Question: I use '<ul>' tag and '<li>' tag for list my data:
'''
ul.listbook{
-webkit-column-count: 3;
-moz-column-count: 3;
column-count: 3;
}
ul.listbook li{
}
'''
'''
<ul class="listbook">
<li>aaaaaaaaaaaaaaaaaaaaaaaaaaaaaaaaaaaaaaaaaaaaaaaaaaaaaaaaaaaaaaaaaaaaaaaaaaaaaaaaaa</li>
<li>bbbbbb</li>
<li>ccccccc</li>
<li>aaaaaaaa</li>
<li>aaaaaaaa</li>
<li>aaaaaaaa</li>
<li>aaaaaaaa</li>
<li>aaaaaaaa</li>
<li>aaaaaaaa</li>
<li>aaaaaaaa</li>
...
</ul>
'''
Result is :

The word in first child is overlap column two.
How do I do?
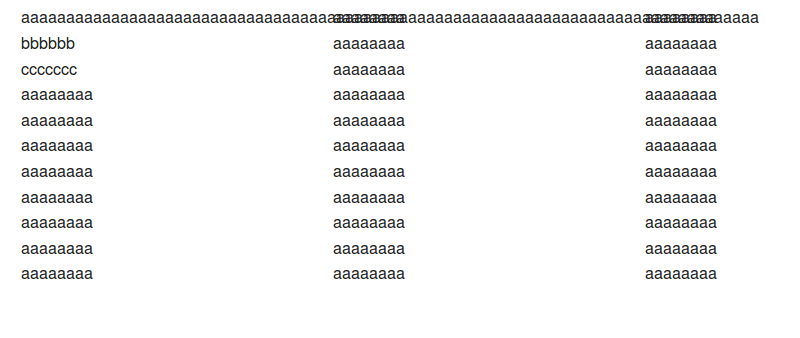
Answer: Adding 'word-wrap: break-word' will solve wrapping problem.
'''
ul.listbook{
-webkit-column-count: 3;
-moz-column-count: 3;
column-count: 3;
}
ul.listbook li{
word-wrap: break-word;
}
'''
'''
<ul class="listbook">
<li>aaaaaaaaaaaaaaaaaaaaaaaaaaaaaaaaaaaaaaaaaaaaaaaaaaaaaaaaaaaaaaaaaaaaaaaaaaaaaaaaaa</li>
<li>bbbbbb</li>
<li>ccccccc</li>
<li>aaaaaaaa</li>
<li>aaaaaaaa</li>
<li>aaaaaaaa</li>
<li>aaaaaaaa</li>
<li>aaaaaaaa</li>
<li>aaaaaaaa</li>
<li>aaaaaaaa</li>
...
</ul>
'''
> Indicates that normally unbreakable words may be broken at
arbitrary points if there are no otherwise acceptable break points in
the line.
Reference: <URL>